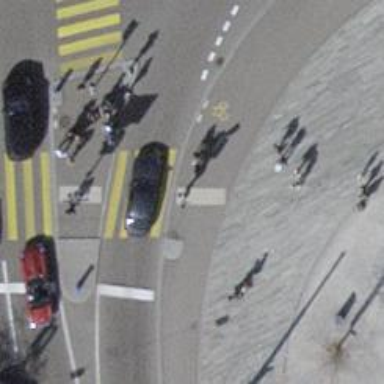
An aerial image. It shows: Road with traffic signals and zebra crossing marked with zebra stripes.